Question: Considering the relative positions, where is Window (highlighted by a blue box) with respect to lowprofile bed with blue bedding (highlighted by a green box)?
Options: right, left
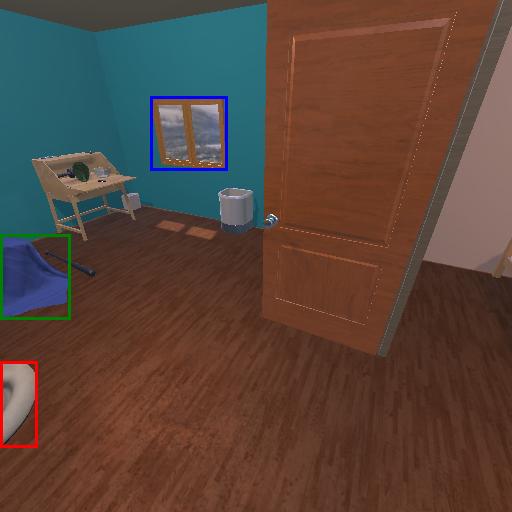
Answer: right